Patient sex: F
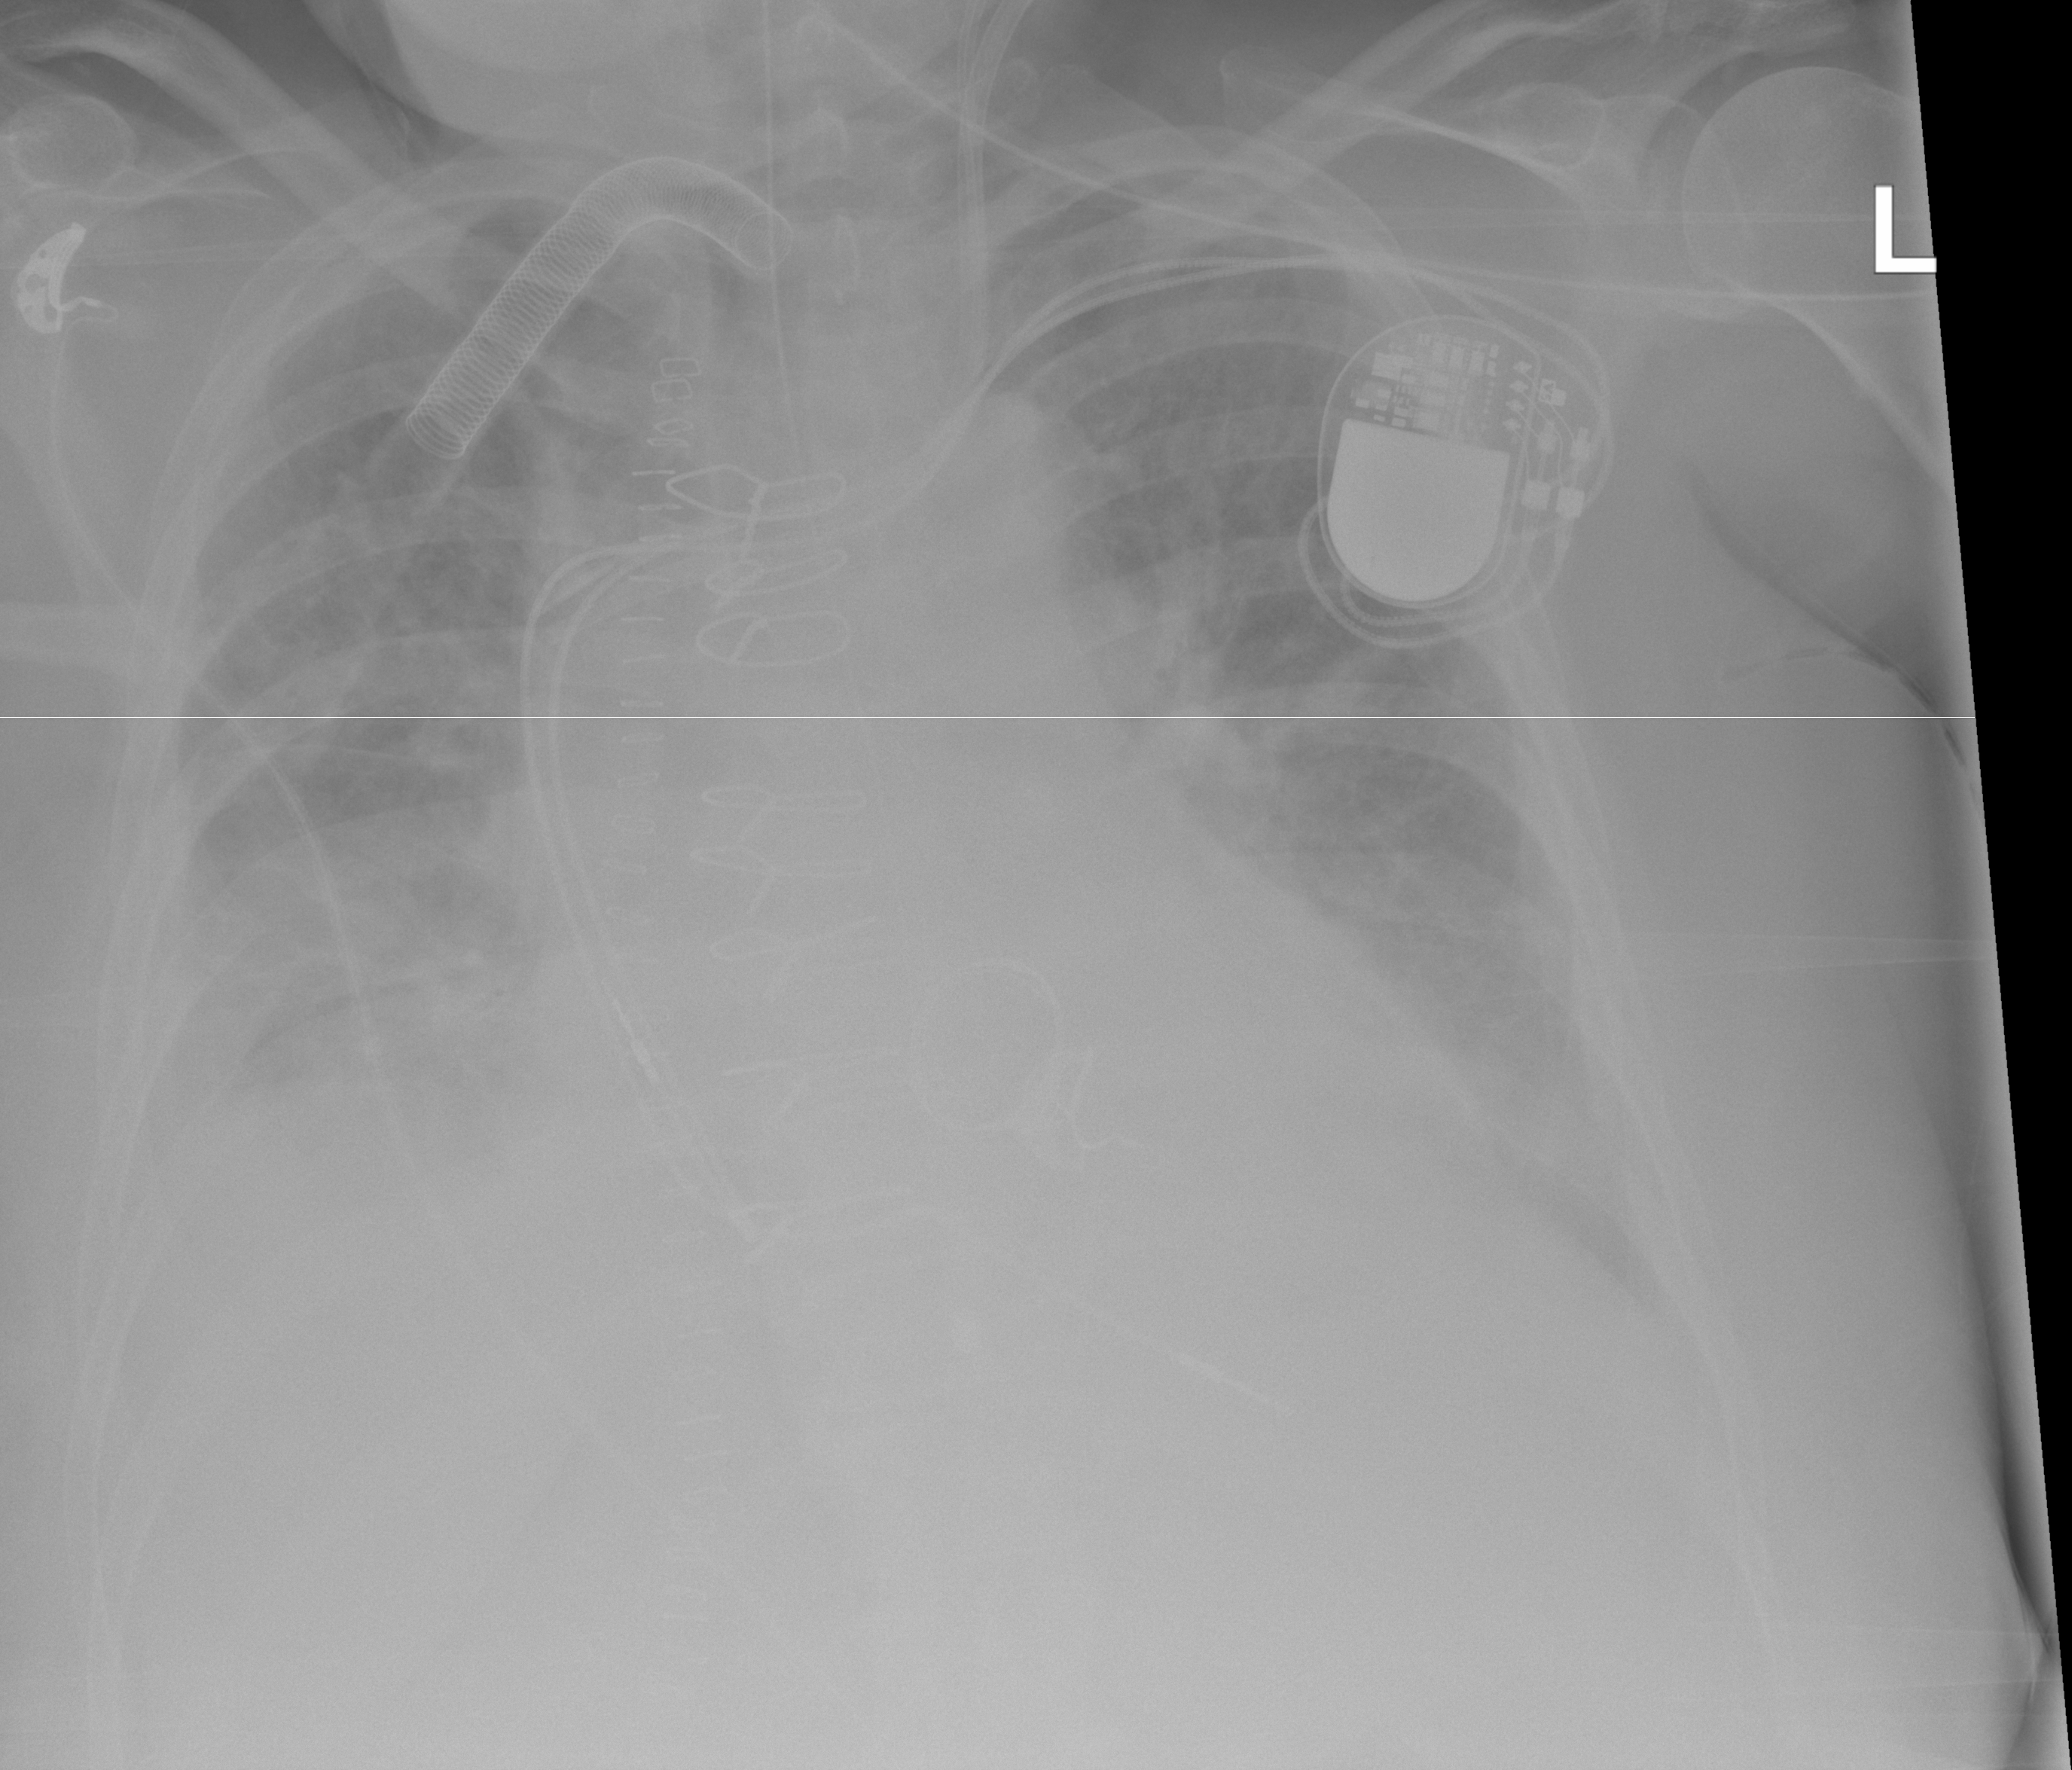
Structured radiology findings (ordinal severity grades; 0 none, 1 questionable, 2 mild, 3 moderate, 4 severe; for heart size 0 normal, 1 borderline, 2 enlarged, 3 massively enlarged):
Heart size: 2
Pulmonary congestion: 2
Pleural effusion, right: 2
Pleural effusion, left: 2
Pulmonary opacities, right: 2
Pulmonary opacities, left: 0
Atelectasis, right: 2
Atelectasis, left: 2